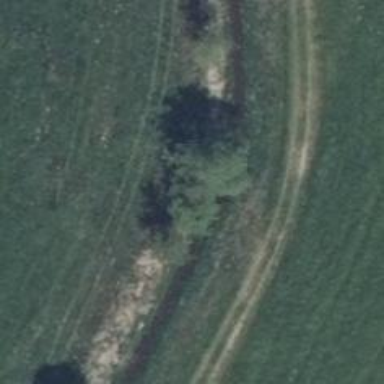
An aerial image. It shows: Row of trees in natural setting.